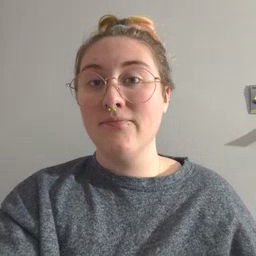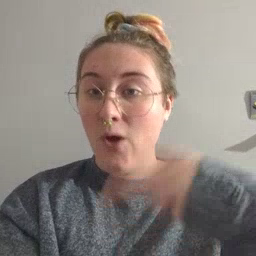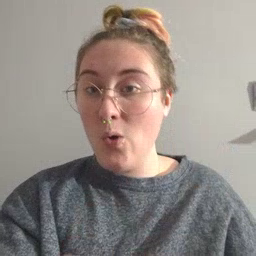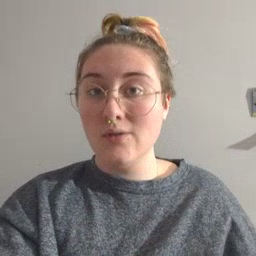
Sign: fall